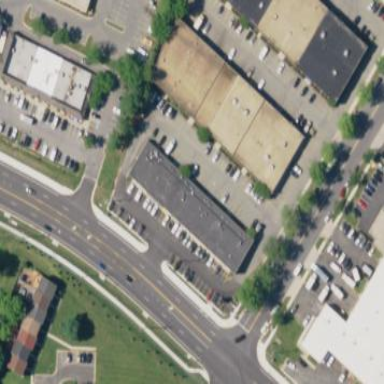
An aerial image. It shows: Commercial building.